Question: I would like to create a center red tab button (like in Pinterest) as seen in the screenshot below

Any advise on how this can be done?
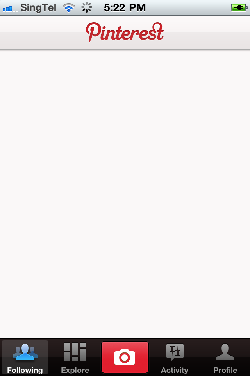
Answer: You can add a custom button on top of the UITabBar.
See <URL>